Question: I have a graph that looks like the image below. However, the depth and the number of rollups from the Person to the topmost Rollup is variable depending on how the rollups have been structured by the user. The edges from the Person to the Metric (HAS_METRIC) have the score values and the relationships from the metrics to the Rollup (HAS_PARENT) has the weighting that should be applied by to the value as it is rolled up to a top score.

Ideally, I would like to have a query that produces a table with the rollup and the summed/weighted scores. Like this:
'''
node | value
-------------------
Metric A 23
Metric B 55
Metric C 29
Metric D 78
Rollup A 45.4
Rollup B 58.4
Rollup Tot 51.9
'''
However, I am not understanding how to collect the edge properties for the HAS_PARENTS.
'''
MATCH (p:Person)-[score:HAS_METRIC]->(m:Metric)-[weight:HAS_PARENT]->(ru:Rollup)
-[par_rel:HAS_PARENT*..8]->(ru_par:Rollup)
WITH p, score, m, weight, par_rel, ru, ru_par
RETURN p.uid, score.score, m.uid, weight.weight, ru.uid par_rel.weight, ru_par.uid
'''
This query is giving me a type mismatch because it does not know what to do with the par_rel.weight. Any pointers are appreciated.
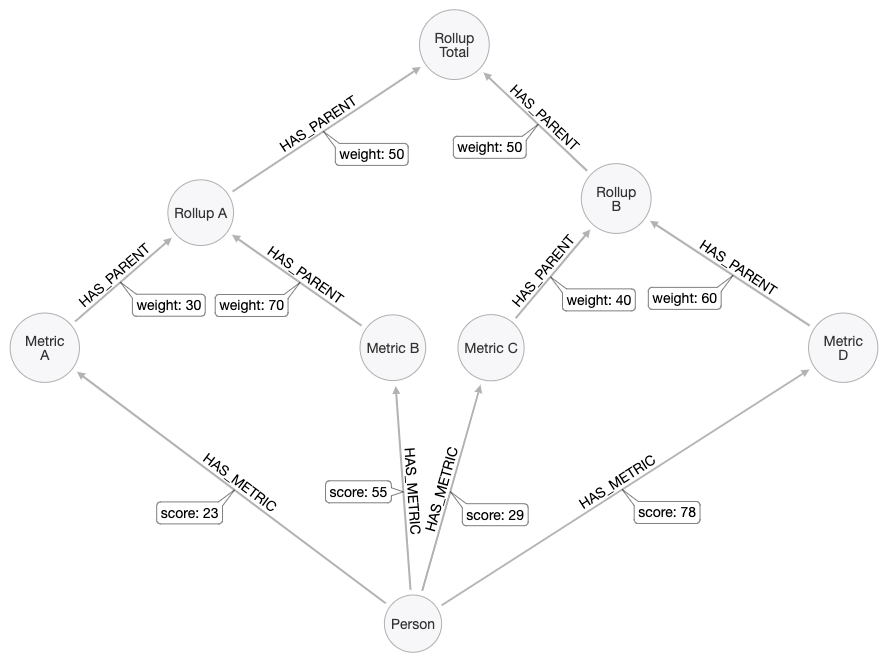
Answer: I believe what you are searching for is the 'relationships(path)' function. It is one of the default path functions in Cypher. It returns all relationship is a defined , and you can combine it with one or more Cypher to get the values you need from the relationships.
Generally speaking, you could do something like:
'''
MATCH p = (n)-[:HAS_PARENT*..8]->()
RETURN [x IN relationships(p) | x.weight] AS weights
'''
You might also find useful the 'reduce' function. E.g.:
'''
...
RETURN reduce(s = 0, x IN relationships(p) | s + x.weight) AS sumWeight
'''
But you need to be careful with your queries and probably constrain them in order to get only the paths you are interested in.
A good advice would be probably to mark your leaf and root nodes in order to match only paths from a leaf to a/the root, not just intermediate ones. E.g.:
'''
MATCH p = (n)-[:HAS_PARENT*..8]->(root)
WHERE NOT (root)-[:HAS_PARENT]->() AND NOT (n)<-[:HAS_PARENT]-()
...
'''
And of course you can combine these cypher with others in order to return everything you need in one single query.
I hope this helps. Let us know when you succeed.